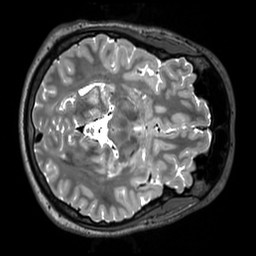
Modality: T2w
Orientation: axial
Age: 26
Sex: male
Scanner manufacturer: siemens
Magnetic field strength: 3 T
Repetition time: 3.2 s
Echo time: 0.412 s